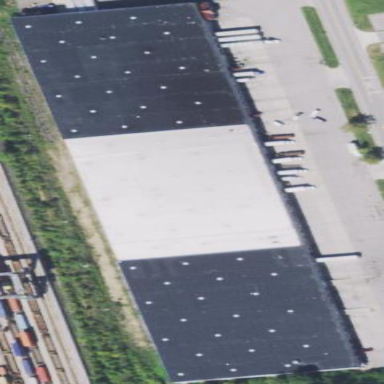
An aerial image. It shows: Warehouse.